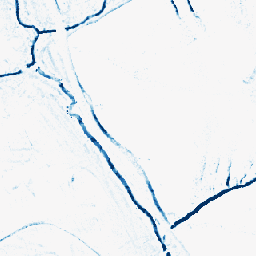
Category: morphological
Decomposition family: morphological_square
Decomposition parameters: operation: closing
size: 5
Upsampling method: nearest
Upsampling parameters: scale: 8
Upsampling scale: 8